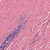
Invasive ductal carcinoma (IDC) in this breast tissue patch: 0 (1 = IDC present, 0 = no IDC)